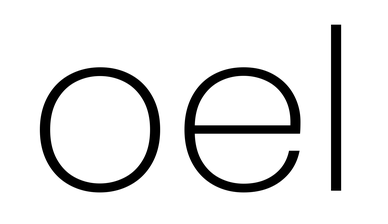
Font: Poppins-ExtraLight